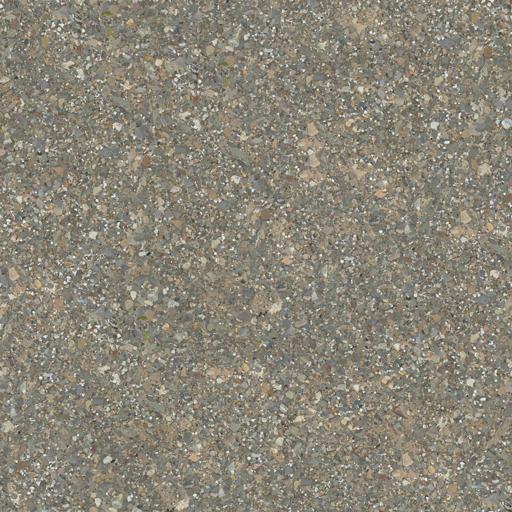
Tags: gravel grey riverbed sand